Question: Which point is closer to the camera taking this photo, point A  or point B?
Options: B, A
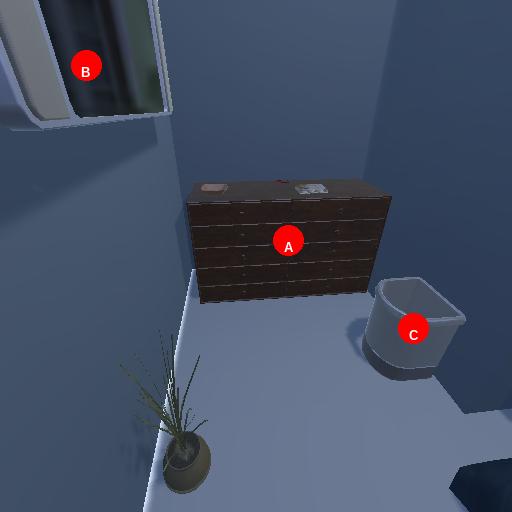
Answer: B